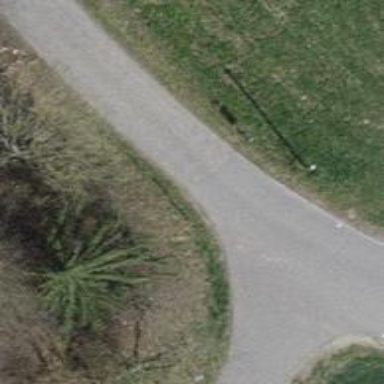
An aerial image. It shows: Unclassified road.